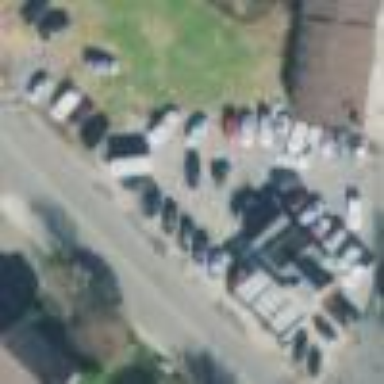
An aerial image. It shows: Car shop building.